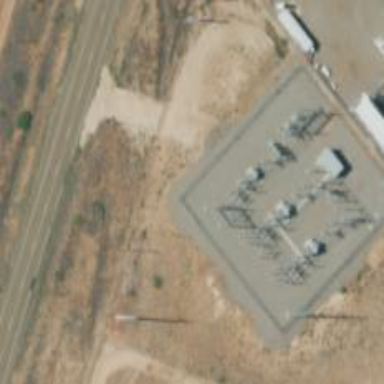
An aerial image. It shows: Power substation.